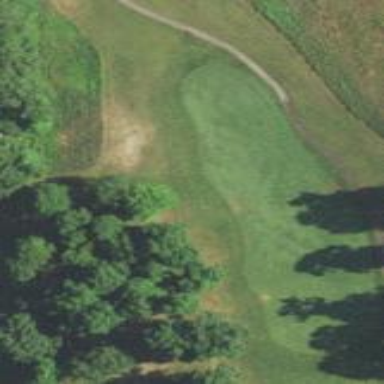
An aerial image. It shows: Golf fairway surrounded by grass.